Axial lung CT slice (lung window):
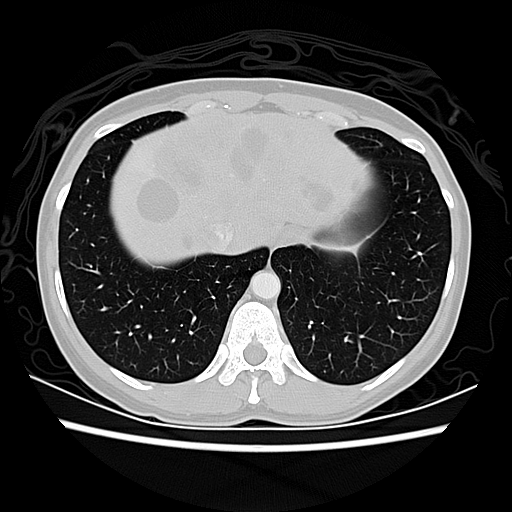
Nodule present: no